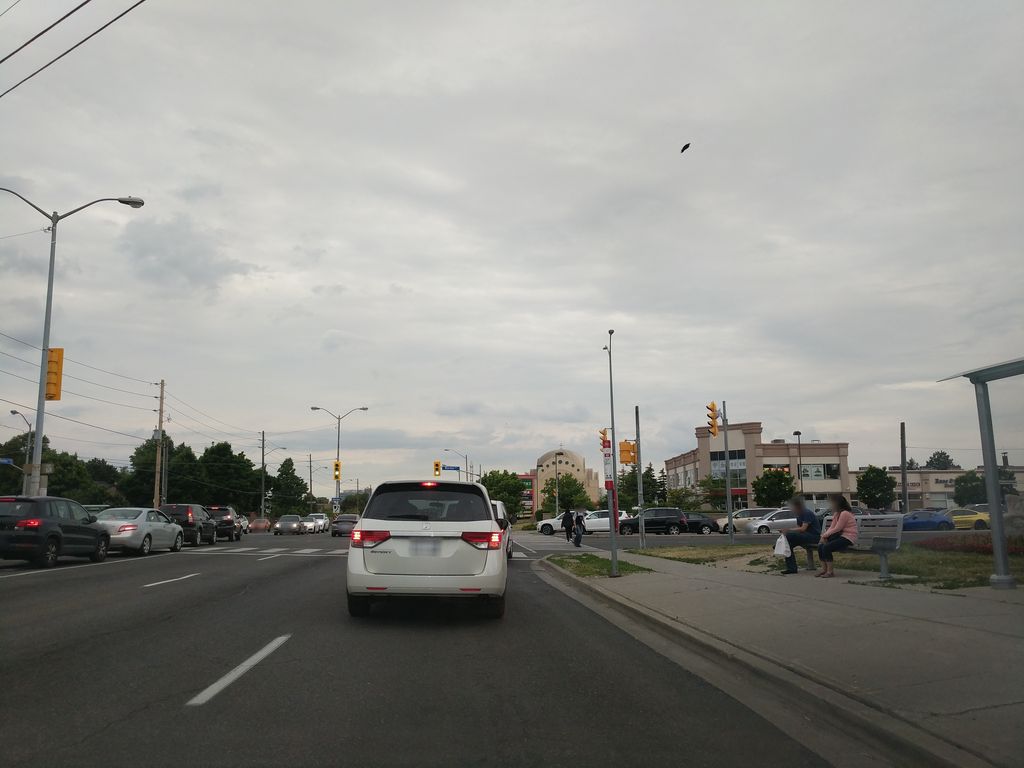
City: toronto